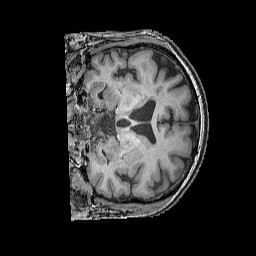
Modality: T1w
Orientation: coronal
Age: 64
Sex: male
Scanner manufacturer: siemens
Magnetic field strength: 3 T
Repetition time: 2.25 s
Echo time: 0.00411 s